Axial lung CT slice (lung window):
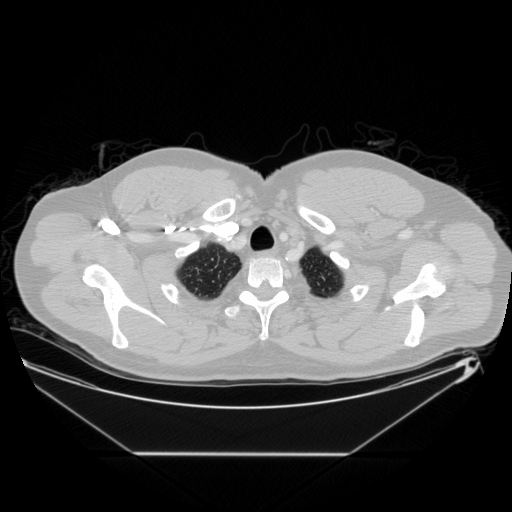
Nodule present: no